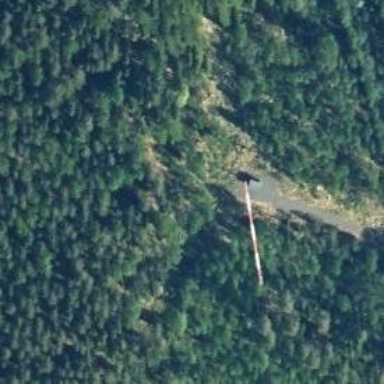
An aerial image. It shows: Man-made mast used for communication purposes.